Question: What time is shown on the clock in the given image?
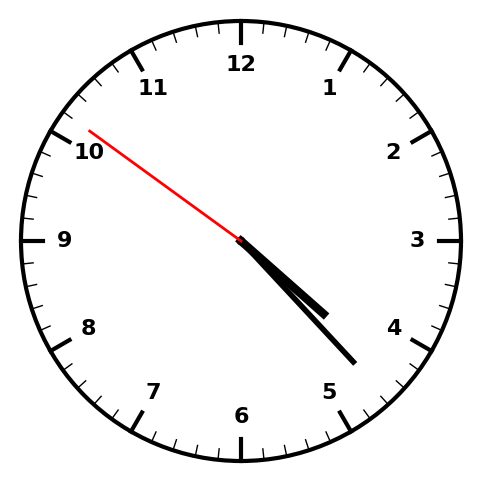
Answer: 04:22:51